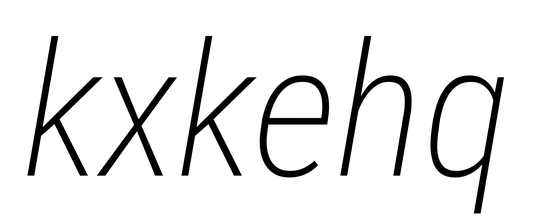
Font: Roboto-Italic_Condensed_ExtraLight_Italic